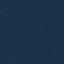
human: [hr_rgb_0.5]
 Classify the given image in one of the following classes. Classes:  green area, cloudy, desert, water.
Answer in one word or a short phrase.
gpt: water